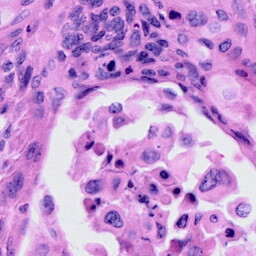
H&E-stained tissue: Cervix